Question: I am using Yii2 framework, and trying to print raw text, but dunno why the text contain a empty line.
the code in Controller as below:
'''
public function actionOnConnect(){
$post_data = \Yii::$app->request->post();
\Yii::getLogger()->log("--------->>> OnConnect!", Logger::LEVEL_INFO);
\Yii::getLogger()->log($post_data, Logger::LEVEL_INFO);
\Yii::$app->response->format = Response::FORMAT_RAW;
return '-->0';
}
'''

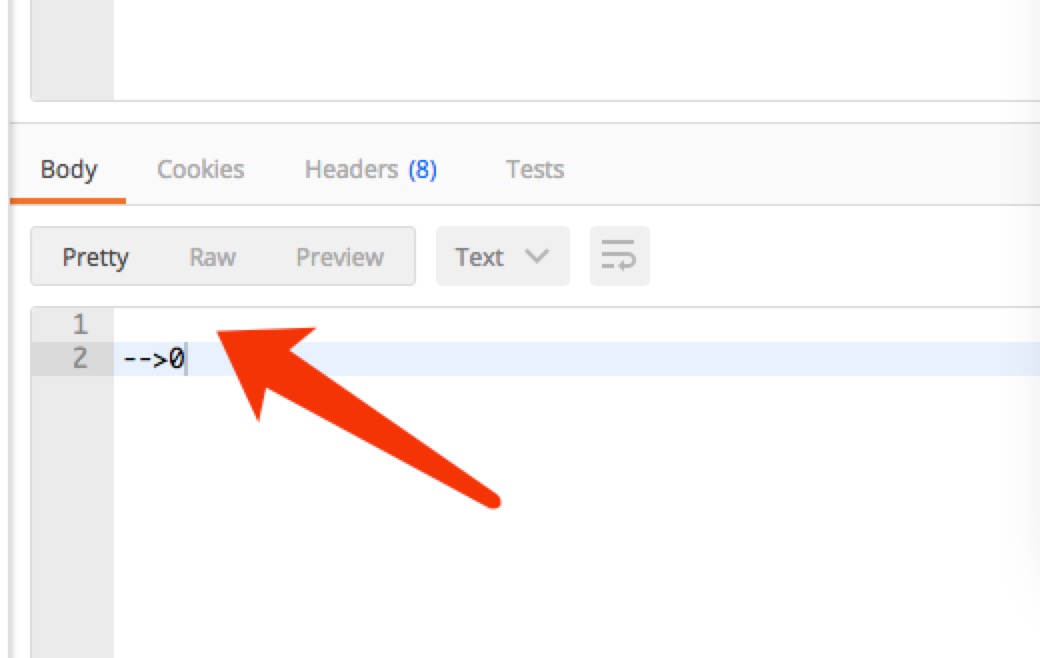
Answer: I reinstalled Yii framework and fixed this issue.
<URL>